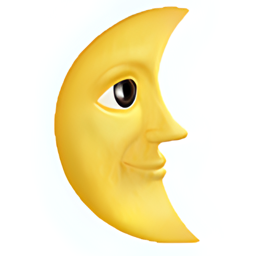
Name: last quarter moon with face
Emoji: 🌜
Group: Travel & Places
Sub-group: sky & weather